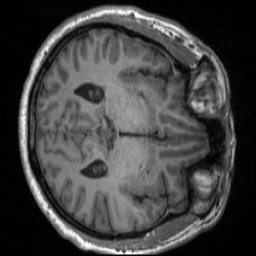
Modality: T1w
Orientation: axial
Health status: ill
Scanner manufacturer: siemens
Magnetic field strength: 3 T
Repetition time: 1.9 s
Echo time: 0.00251 s